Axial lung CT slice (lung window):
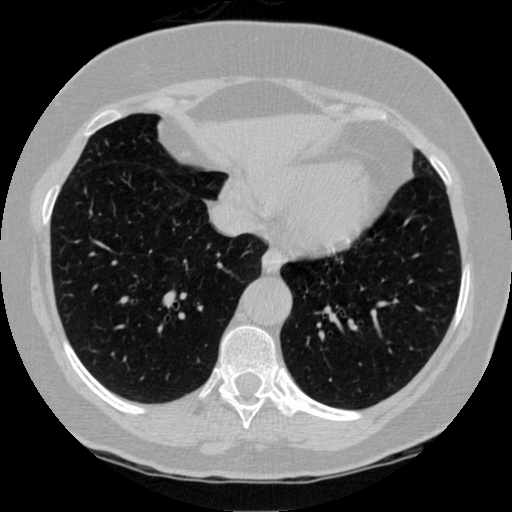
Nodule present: no